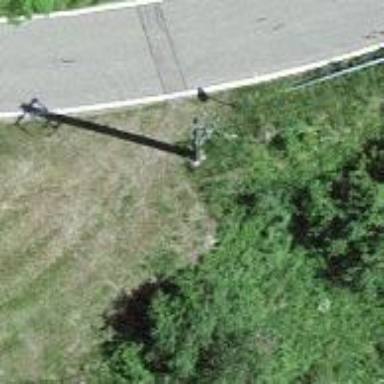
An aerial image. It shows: Power pole.